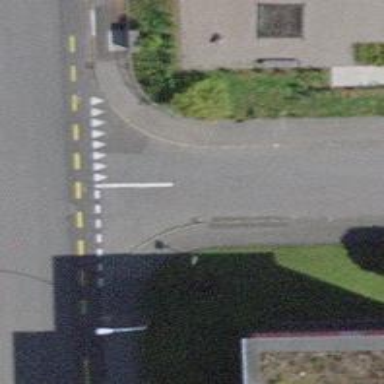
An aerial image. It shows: Kerb serving as barrier.